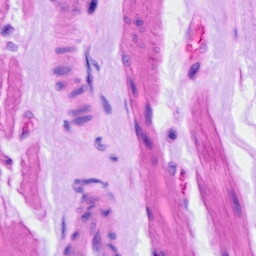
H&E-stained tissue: Ovarian